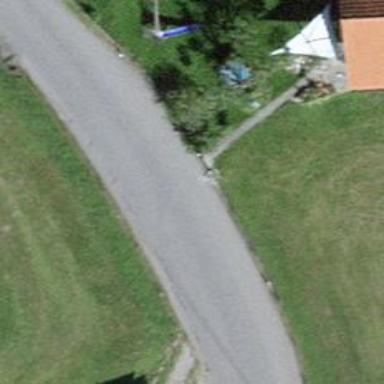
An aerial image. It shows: Passing place on the road.